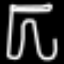
Label: pants